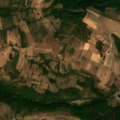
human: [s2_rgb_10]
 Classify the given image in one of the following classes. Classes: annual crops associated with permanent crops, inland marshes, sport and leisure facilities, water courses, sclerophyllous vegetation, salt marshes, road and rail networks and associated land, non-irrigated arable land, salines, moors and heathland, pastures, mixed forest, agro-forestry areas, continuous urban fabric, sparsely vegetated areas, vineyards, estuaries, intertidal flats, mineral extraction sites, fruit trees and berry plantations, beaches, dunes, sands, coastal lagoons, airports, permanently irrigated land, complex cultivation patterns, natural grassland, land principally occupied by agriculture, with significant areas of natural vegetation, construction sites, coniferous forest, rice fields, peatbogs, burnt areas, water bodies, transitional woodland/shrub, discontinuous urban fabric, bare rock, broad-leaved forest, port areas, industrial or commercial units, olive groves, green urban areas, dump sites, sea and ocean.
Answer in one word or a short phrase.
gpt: complex cultivation patterns, land principally occupied by agriculture, with significant areas of natural vegetation, broad-leaved forest